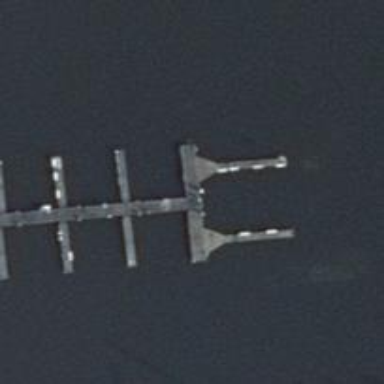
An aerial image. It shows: Man-made pier.